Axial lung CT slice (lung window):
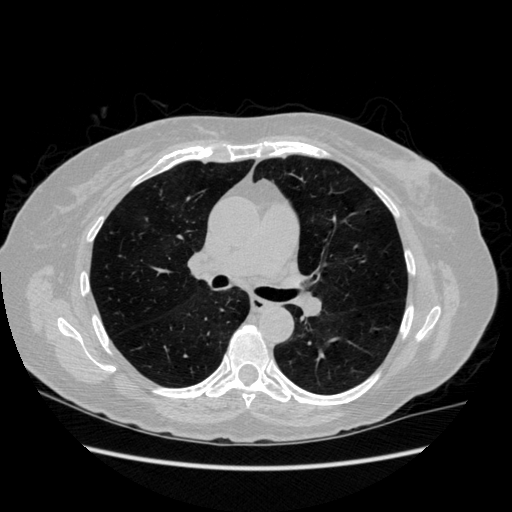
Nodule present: no